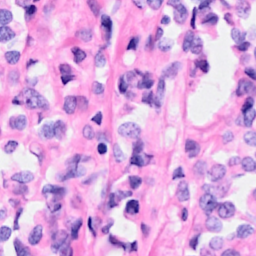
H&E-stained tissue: Breast